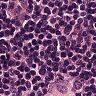
Metastatic tissue present: yes